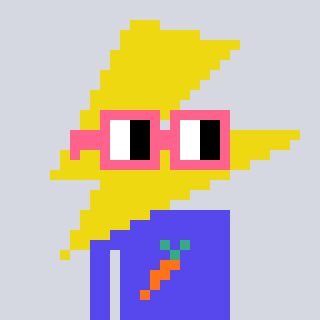
a pixel art character with square pink glasses, a lightning bolt-shaped head and a computerblue-colored body on a cool background